Question: In my understanding, two-dimensional list in Python is just a list of lists, so a two-dimensional list can be defined as follows:
'''
a=[[0,0],[1,1]]
'''
To get an element of this two-dimensional list, we have to write
'''
a[0][1]
'''
while the following form
'''
a[0,1]
'''
will cause an error. That is, indexes should be separated by '[]', instead of being putting together in one '[]' separated by comma.
However, in page 59 of the book "Python Essential Reference", Fourth Edition, David M. Beazley, I read:

In the image above, we can see that multidimensional list can be written in the form of, say, 'm[1:10, 3:20]'. But how to define such a two-demensional list in Python so that we can get an element using 'm[1,2]' form? Thanks.
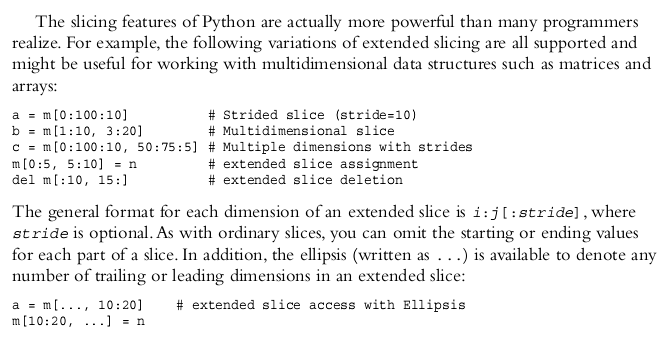
Answer: > That is, indexes should be separated by '[]', instead of being putting together in one '[]' separated by comma.
'a[0,1]' is equivalent to 'a[(0, 1)]', which calls 'a.__getitem__((0, 1))'.
'a[0][1]' is equivalent to 'a.__getitem__(0).__getitem__(1)'. As you can see, the brackets are really just a nice way of calling '__getitem__'.
Python lists only support integers and 'slice' objects as the arguments to '__getitem__', so you can't write 'a[0, 1]'. You can, however, write your own class and have '__getitem__' do whatever you want:
'''
>>> class Something(object):
... def __getitem__(self, arg):
... return arg
...
>>> Something()[{1, 2, 3}, {4, 5, 6}, 'foo', ..., 12, 4:2]
({1, 2, 3}, {4, 5, 6}, 'foo', Ellipsis, 12, slice(4, 2, None))
'''